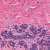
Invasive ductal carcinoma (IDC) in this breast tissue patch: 0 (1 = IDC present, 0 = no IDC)